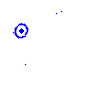
Particle: pion